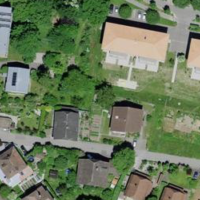
EUNIS habitat code: 55
Species observed at this site:
Luzula campestris